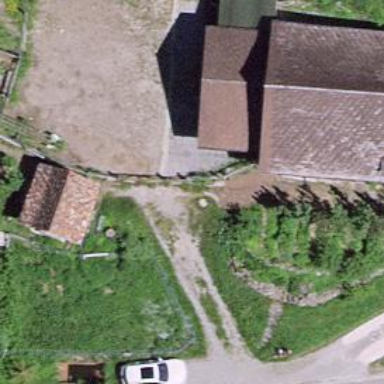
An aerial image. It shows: Gate.